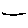
Label: line